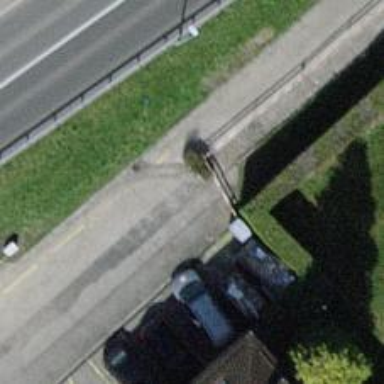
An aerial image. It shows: Bollard barrier.